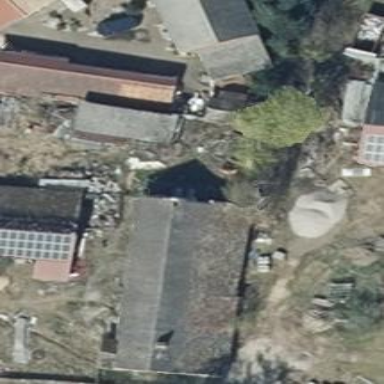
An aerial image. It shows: Flat roof building with grey roof.